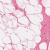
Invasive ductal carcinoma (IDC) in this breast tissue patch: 0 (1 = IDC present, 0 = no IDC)